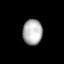
Tissue: lung
Cell type: Endothelial cells
Senescence score: 0.1887
Nuclear area (px): 487
Mean DAPI intensity: 179.068